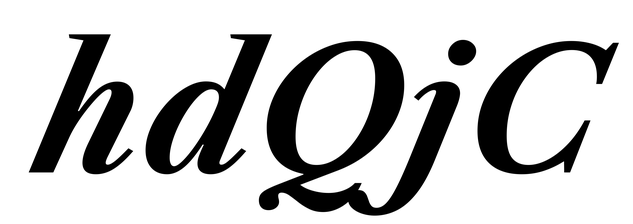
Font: LibreCaslonText-Italic_Bold_Italic